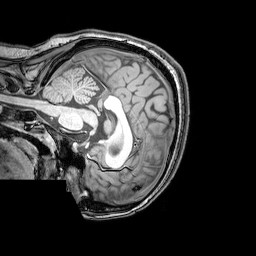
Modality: T1w
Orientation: sagittal
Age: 22
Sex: female
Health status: healthy
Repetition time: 0.081 s
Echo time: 0.037 s